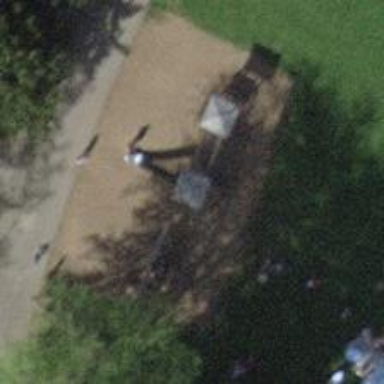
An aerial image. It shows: Playground area for leisure activities on the land.